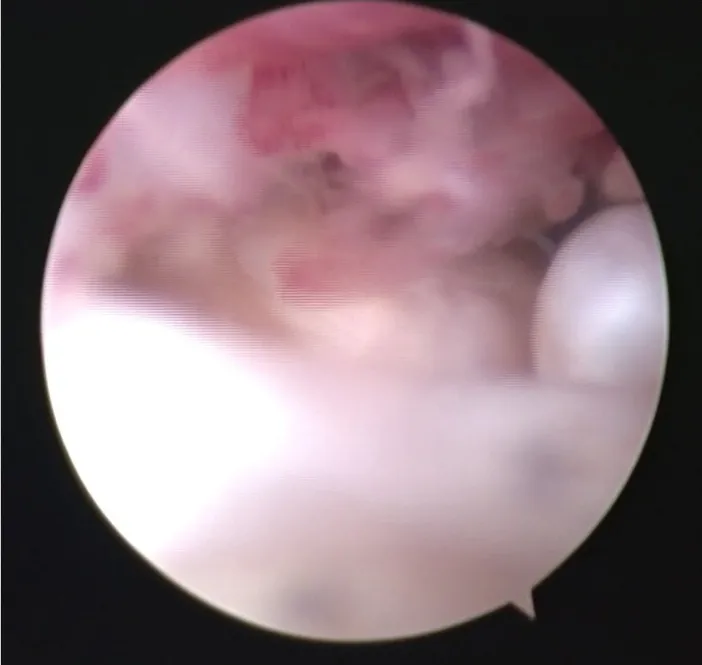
Operative arthroscopy findings. (a) Fibrous tissue is seen filling the ankle joint space.
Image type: endoscopy (arthroscopy)